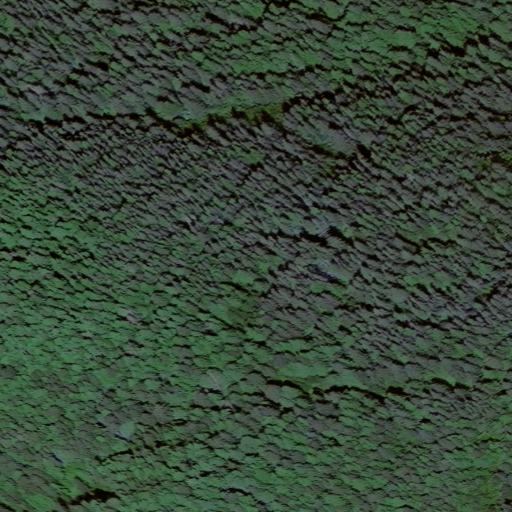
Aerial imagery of island in Alaska named Three Hill Island containing only unknown